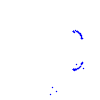
Particle: proton